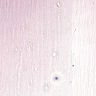
Metastatic tissue present: no